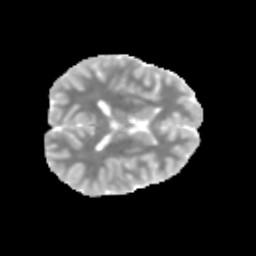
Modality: MD
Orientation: axial
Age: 11
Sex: male
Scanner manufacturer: siemens
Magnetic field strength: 3 T
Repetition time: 3.8 s
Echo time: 0.07 s